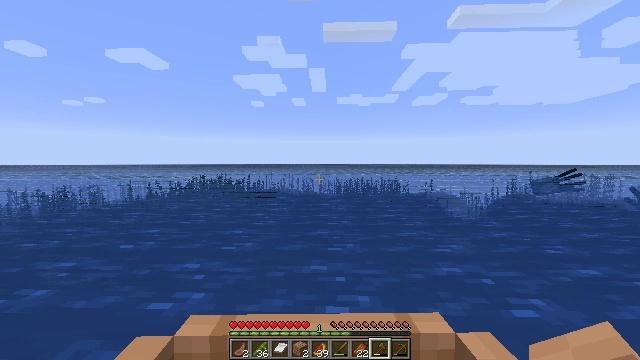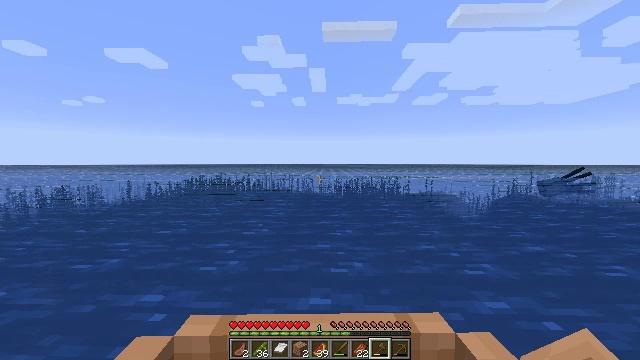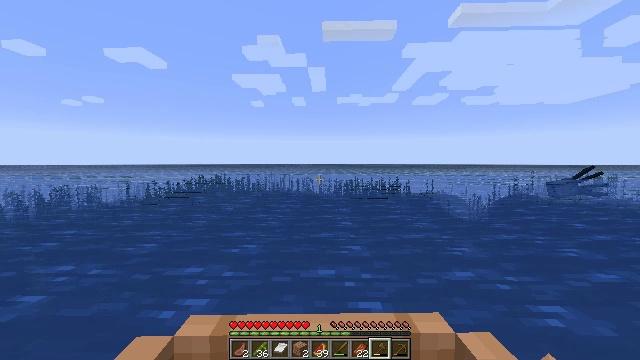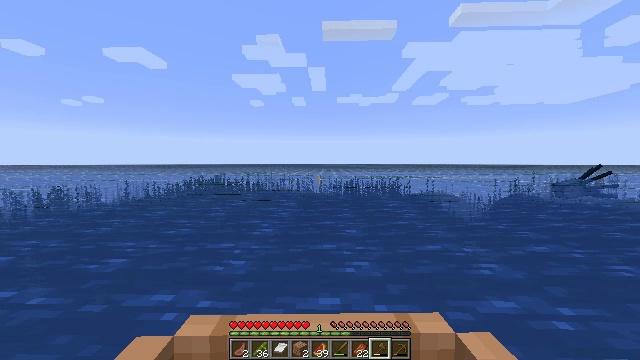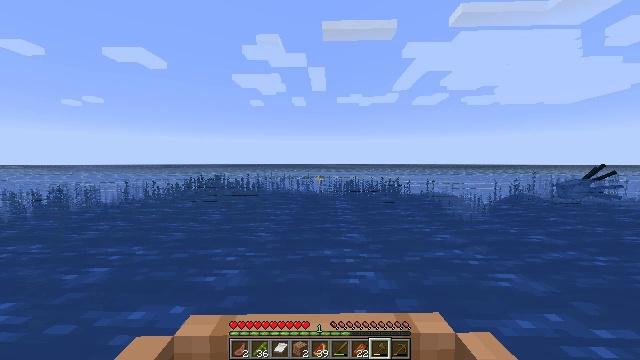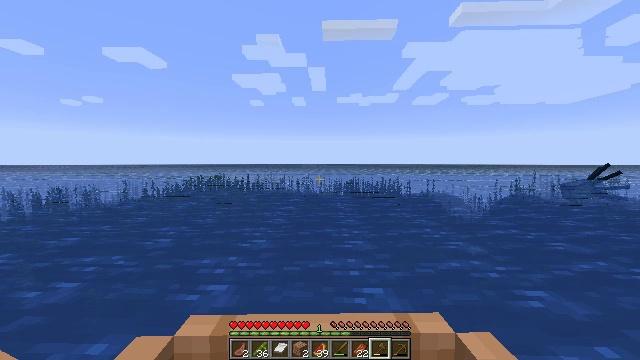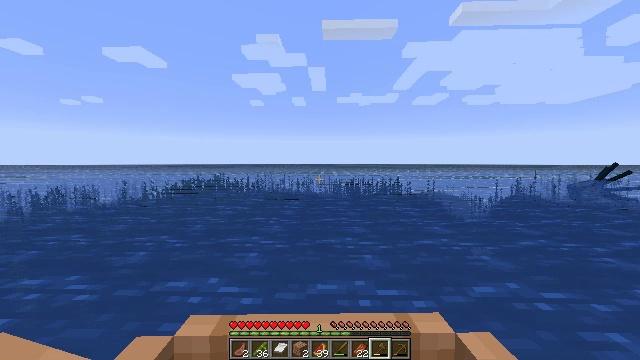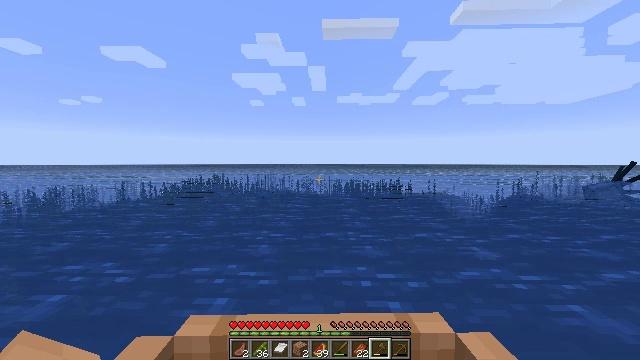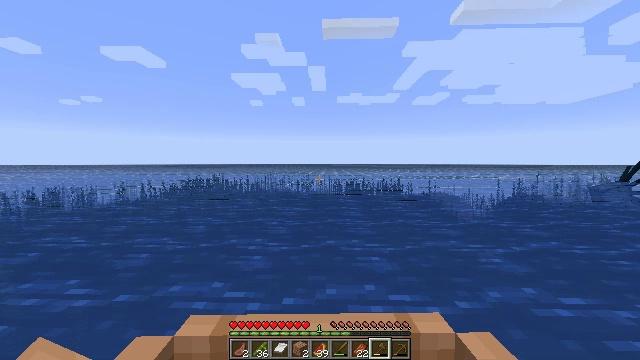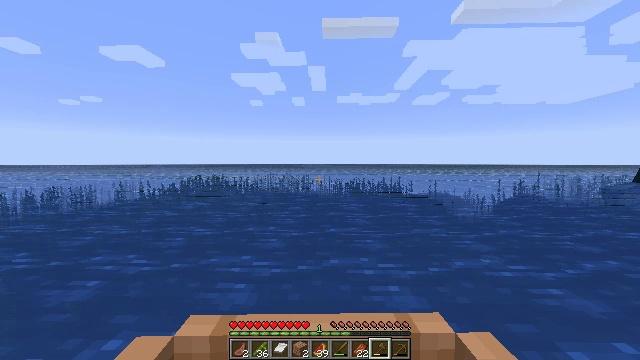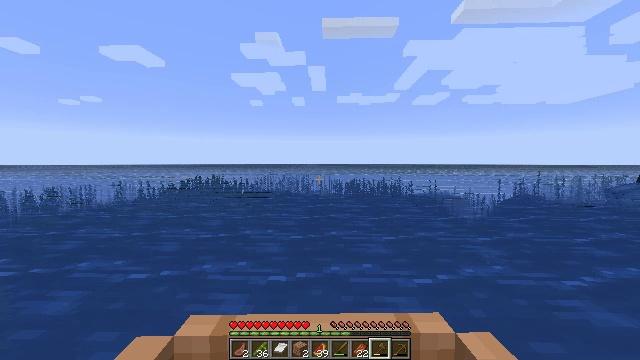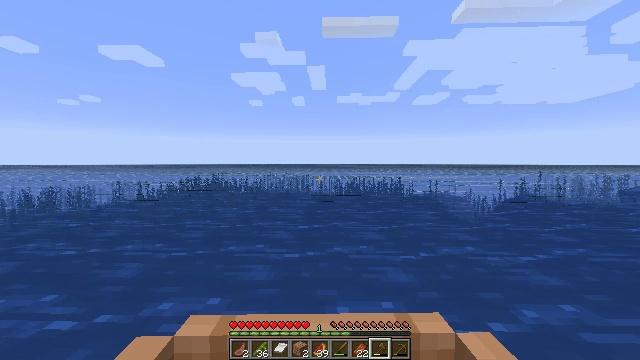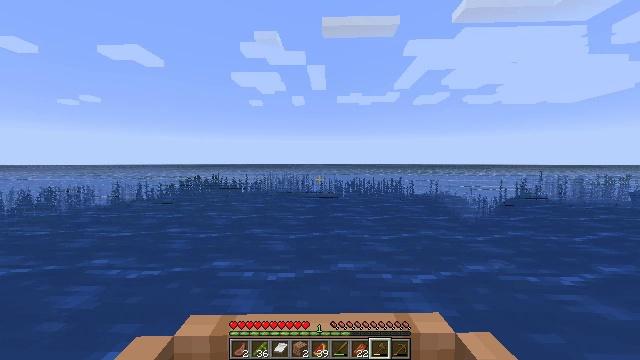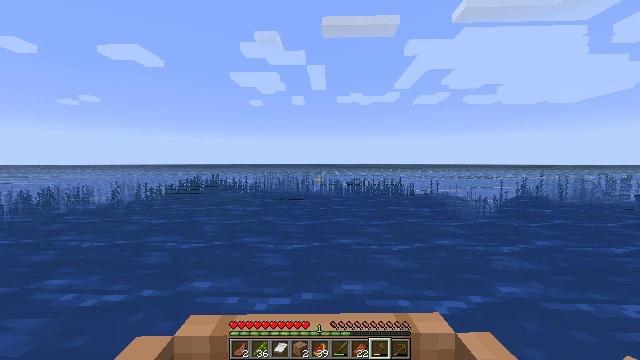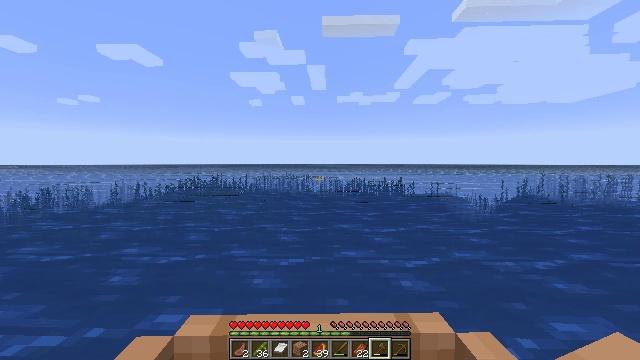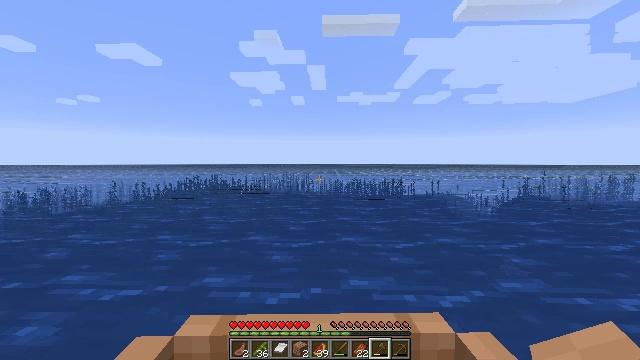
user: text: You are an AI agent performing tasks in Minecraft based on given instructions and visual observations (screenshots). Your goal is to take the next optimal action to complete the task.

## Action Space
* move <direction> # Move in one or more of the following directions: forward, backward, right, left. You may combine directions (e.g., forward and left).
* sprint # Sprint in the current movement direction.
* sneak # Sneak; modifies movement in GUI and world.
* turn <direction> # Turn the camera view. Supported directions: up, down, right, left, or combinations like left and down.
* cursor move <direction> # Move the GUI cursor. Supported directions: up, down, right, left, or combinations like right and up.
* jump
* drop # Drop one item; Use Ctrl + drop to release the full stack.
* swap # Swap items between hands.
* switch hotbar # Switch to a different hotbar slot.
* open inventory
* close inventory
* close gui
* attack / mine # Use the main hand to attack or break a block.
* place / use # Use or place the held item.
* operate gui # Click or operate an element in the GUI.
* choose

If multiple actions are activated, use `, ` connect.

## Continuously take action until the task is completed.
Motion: motion action
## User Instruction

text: Collect kelp plant from the sea.
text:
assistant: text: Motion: move forward
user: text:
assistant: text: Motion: move forward
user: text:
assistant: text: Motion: move forward
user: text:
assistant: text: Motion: move forward
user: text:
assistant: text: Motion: move forward
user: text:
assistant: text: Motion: move forward
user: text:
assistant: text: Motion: move forward
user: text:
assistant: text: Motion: move forward
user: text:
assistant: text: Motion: move forward
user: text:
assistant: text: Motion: move forward
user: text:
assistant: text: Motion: move forward
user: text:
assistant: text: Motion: move forward
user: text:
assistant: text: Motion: move forward
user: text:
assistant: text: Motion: move forward
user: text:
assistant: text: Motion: move forward
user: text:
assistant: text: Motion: move forward
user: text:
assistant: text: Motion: move forward
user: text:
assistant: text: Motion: move forward
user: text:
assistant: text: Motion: move forward
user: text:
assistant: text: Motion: move forward
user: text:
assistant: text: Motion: move forward
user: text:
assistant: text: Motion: move forward
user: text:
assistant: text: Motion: move forward
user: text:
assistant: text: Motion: move forward
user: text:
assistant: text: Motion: move forward
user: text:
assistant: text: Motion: move forward
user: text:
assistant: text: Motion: move forward
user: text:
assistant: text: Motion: move forward
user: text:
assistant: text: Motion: move forward
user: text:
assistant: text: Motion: move forward